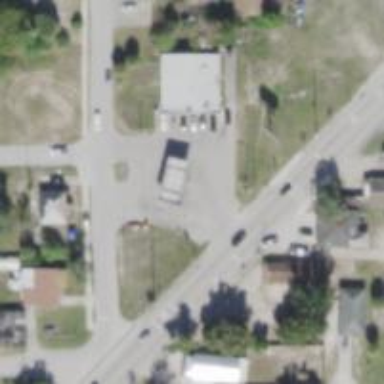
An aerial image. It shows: Unmarked crossing on the road.